Question: I've seen the extraction of basic metadata (ie. author, title) using iTextSharp and it usually looks something like this:
'''
var pdfReader = new PdfReader(pdfData);
var author = pdfReader.Info["author"]
'''
However, in my case I'm after something a bit more exotic, the additional "advanced" metadata that the document may contain.
Pardon the paint highlights, but here is a screenshot from within Adobe Acrobat showing the data in question:

In this case, it doesn't seem like this data is available through the 'Info' dictionary. Using a different library (PDFKit by TallComponents) this data is exposed, but I'm wondering if there is any way get it using iItext
I'm currently playing with iText 4.1.6 due to licensing restrictions, but I wouldn't be opposed to buying the commercial license for 5.0.6 if that adds required functionality.
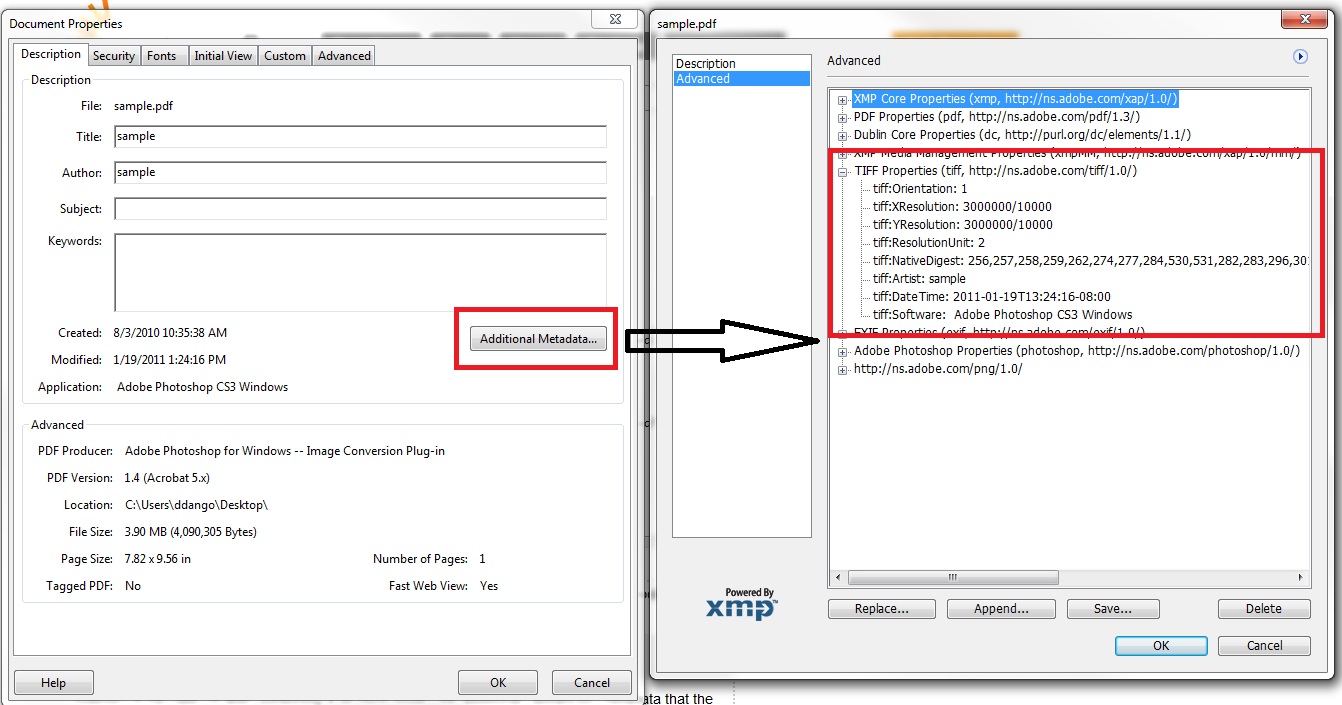
Answer: not sure if it will get exactly what you need, but to get the <URL> try something like this:
'''
PdfReader reader = new PdfReader(YOUR_PDF);
byte[] b = reader.Metadata;
if (b != null) {
string xml = new UTF8Encoding().GetString(b);
}
'''
notice you get back a string.
IIRC the code will work with 4.1.6.